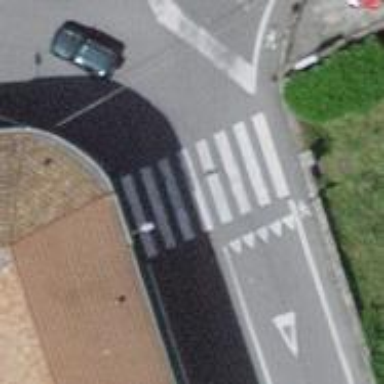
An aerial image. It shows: Zebra crossing on the road.